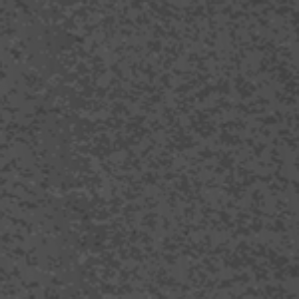
Label: frost